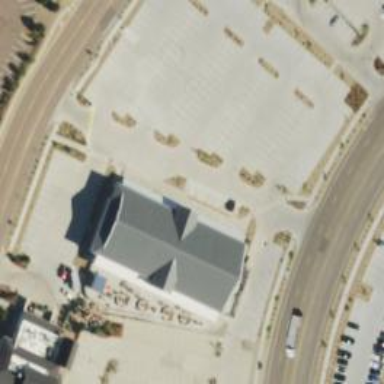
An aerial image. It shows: Event venue building.